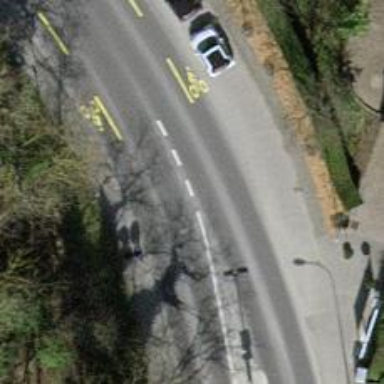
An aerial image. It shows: Tertiary road with asphalt surface and lane for cyclists on both sides.